Field crop: maize
Growth stage: 2
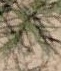
Species: salsola